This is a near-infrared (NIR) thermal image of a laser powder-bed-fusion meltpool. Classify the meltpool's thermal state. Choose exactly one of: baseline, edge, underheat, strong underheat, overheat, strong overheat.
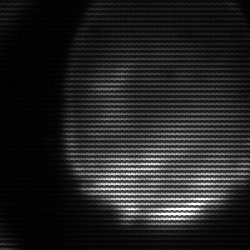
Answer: edge